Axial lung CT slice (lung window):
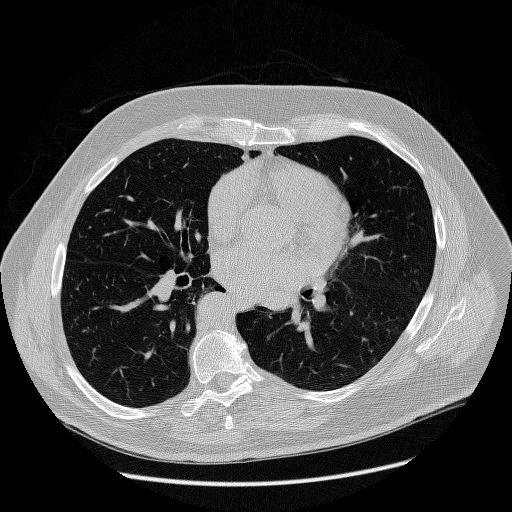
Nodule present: no